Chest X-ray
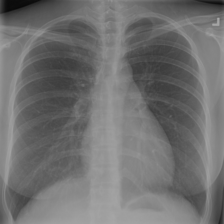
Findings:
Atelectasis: negative
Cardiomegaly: negative
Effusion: negative
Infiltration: positive
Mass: negative
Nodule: negative
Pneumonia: negative
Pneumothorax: negative
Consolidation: negative
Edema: negative
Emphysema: negative
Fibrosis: negative
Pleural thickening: negative
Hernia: negative